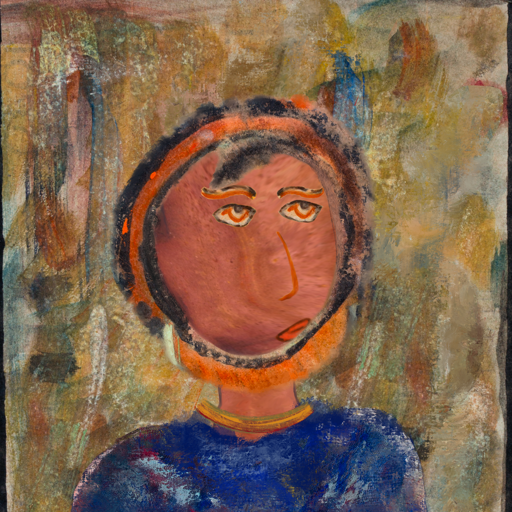
Background: Pipe, Head And Neck Side: Mother_And_Son_Mother, Face Side: Experience, Bust: Irani, Hair Side: Childish, Head Accessory: Blank, Second Necklace: Blank, Necklace: Mother_And_Son_Son, Baby: Blank